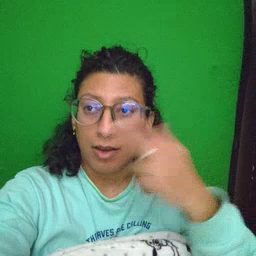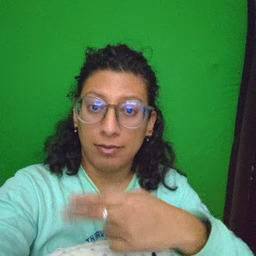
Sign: cut